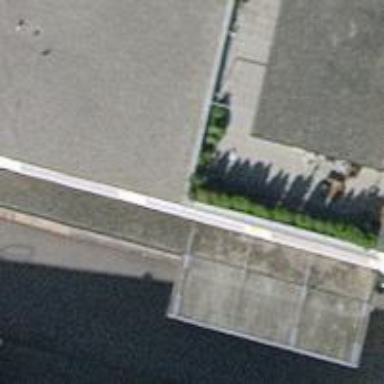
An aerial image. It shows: View of roof of building.